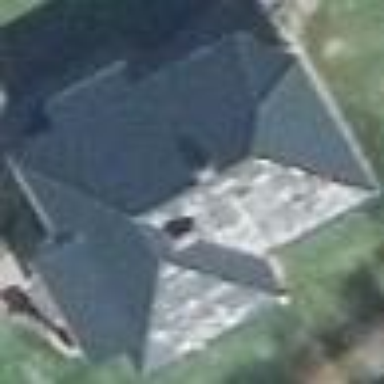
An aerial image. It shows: Detached building with hipped roof shape.